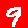
Digit: 9